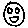
Label: smiley face